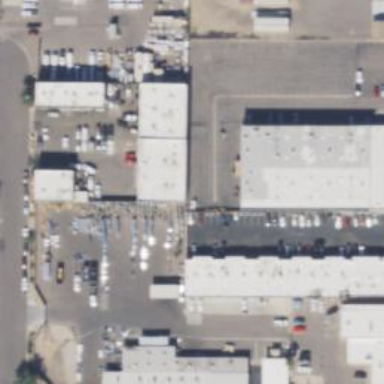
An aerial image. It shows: Retail area.